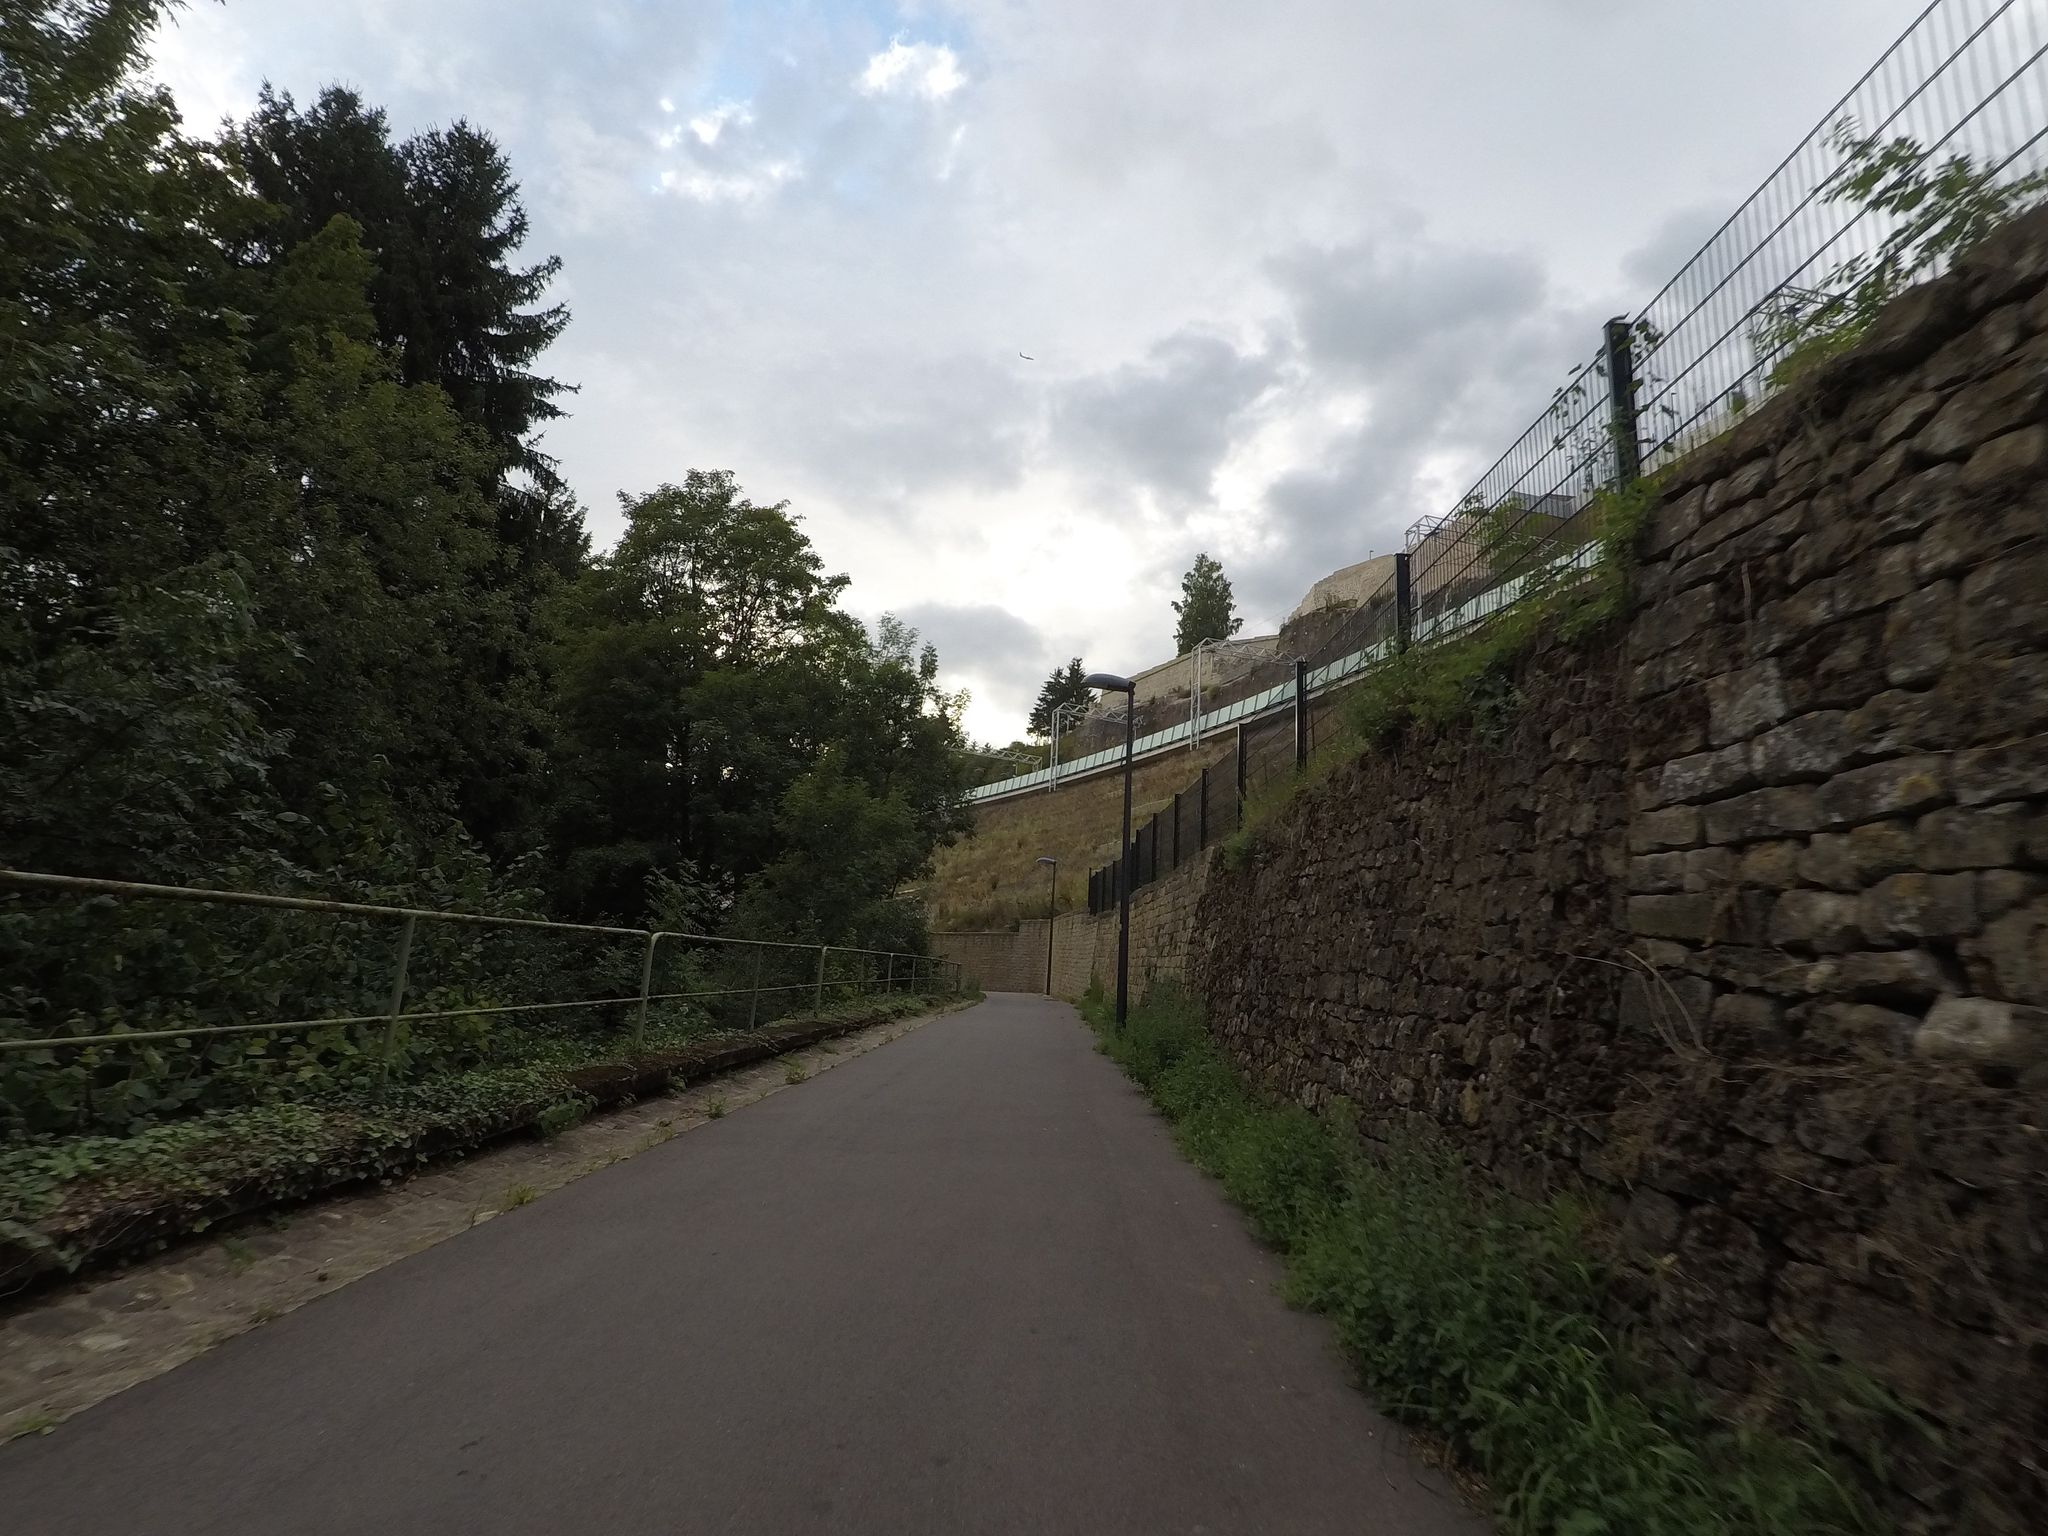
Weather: cloudy
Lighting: day
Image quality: good
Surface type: cycling surface
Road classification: cycleway, path
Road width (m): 2, 1
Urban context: urban centre
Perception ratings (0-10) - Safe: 2.86, Lively: 0.34, Beautiful: 9.44, Boring: 6.41, Depressing: 6.72, Wealthy: 2.2